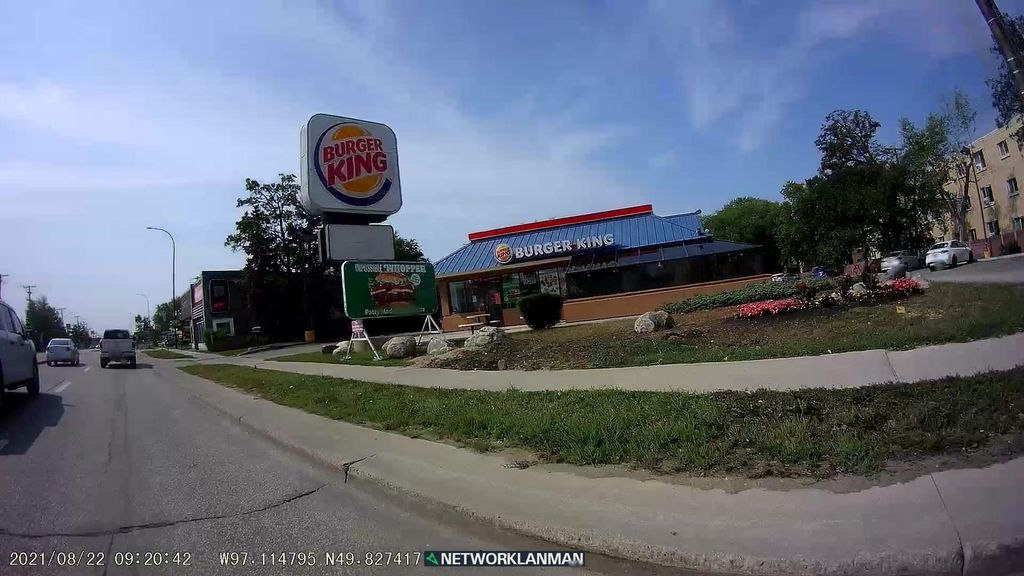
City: winnipeg